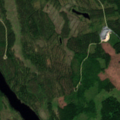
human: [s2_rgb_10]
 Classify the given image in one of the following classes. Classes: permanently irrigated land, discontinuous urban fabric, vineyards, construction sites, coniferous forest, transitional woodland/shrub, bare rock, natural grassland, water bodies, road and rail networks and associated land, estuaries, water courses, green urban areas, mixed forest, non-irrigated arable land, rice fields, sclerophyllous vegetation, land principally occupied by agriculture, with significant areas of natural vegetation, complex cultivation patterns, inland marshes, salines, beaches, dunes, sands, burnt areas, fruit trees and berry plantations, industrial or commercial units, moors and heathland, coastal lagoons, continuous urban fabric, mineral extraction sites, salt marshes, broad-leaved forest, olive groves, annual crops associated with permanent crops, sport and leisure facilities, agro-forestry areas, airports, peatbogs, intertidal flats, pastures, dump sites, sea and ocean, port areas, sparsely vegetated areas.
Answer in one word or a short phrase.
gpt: coniferous forest, mixed forest, transitional woodland/shrub, water bodies